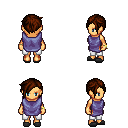
a pixel art fantasy rpg character, female body template, human, tanned skin, chain tabard jacket, white pants, brown pixie cut hairstyle, bracelets, gray slippers, four views (front, back, left, right), 2x2 character sprite sheet, small pixel art, hard edges, no anti-aliasing